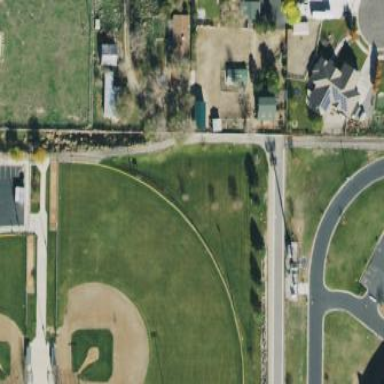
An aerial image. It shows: Baseball pitch for leisure and sports activities.